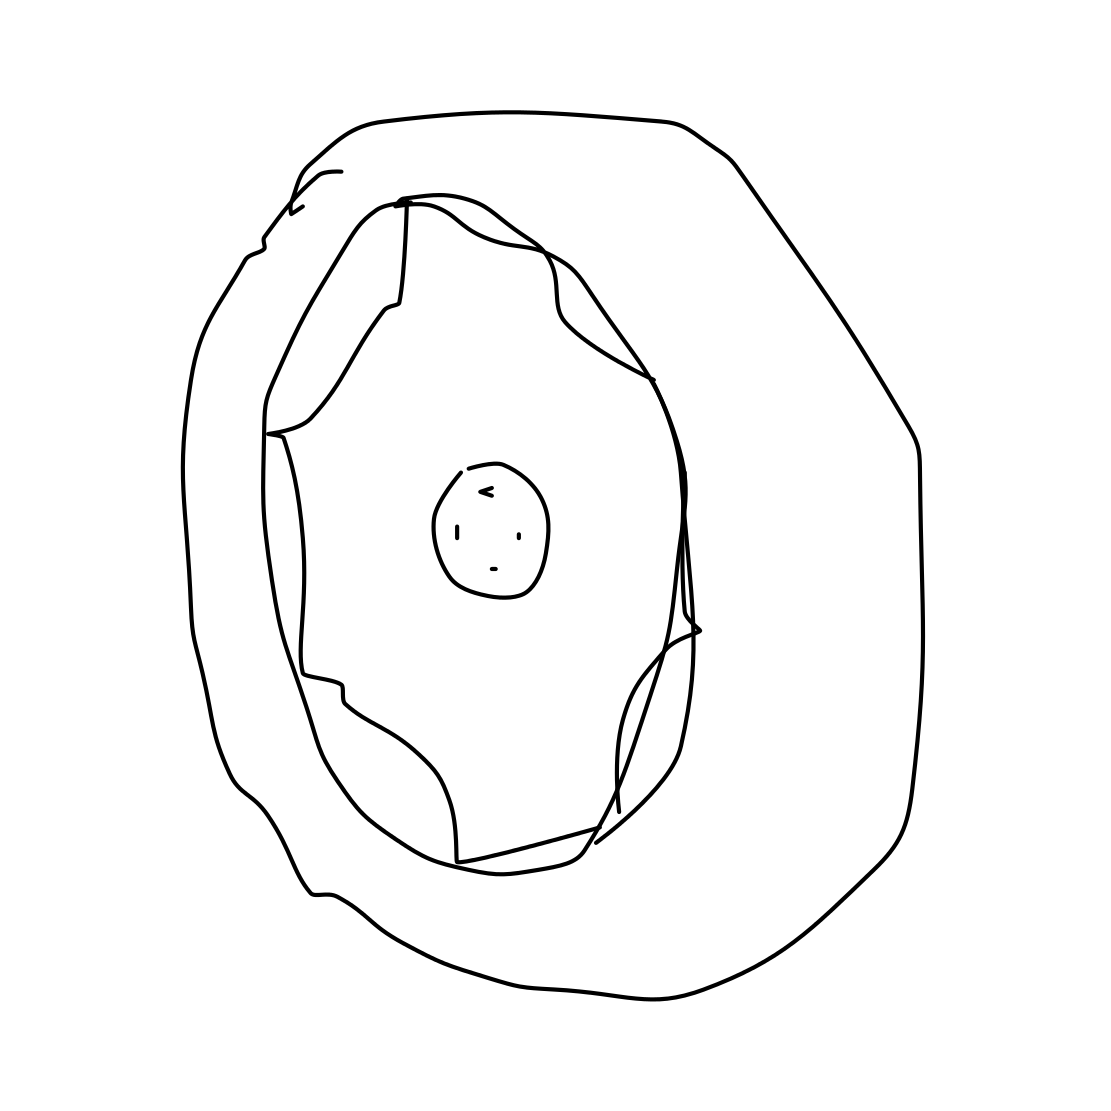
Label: tire